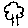
Label: tree